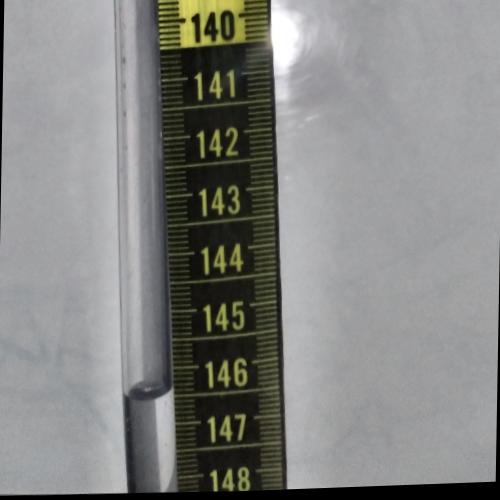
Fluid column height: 146.4 cm